Aerial crown-view tile of a tropical tree (Barro Colorado Island, Panama), acquired 20241216:
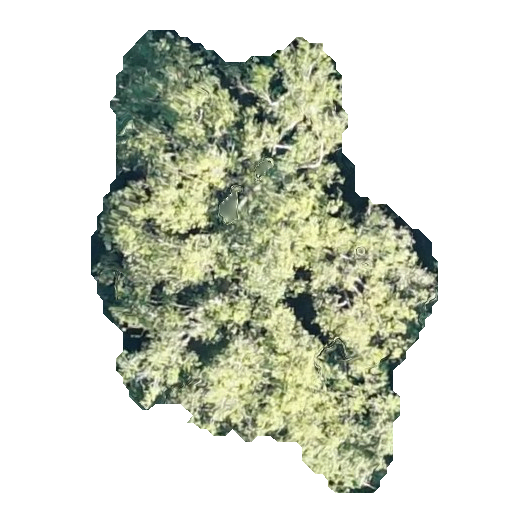
Species: Guapira myrtiflora
GBIF accepted scientific name: Guapira myrtiflora
Crown area: 155.854 m²